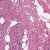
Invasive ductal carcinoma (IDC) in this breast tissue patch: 0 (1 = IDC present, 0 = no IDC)